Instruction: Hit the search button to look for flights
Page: home
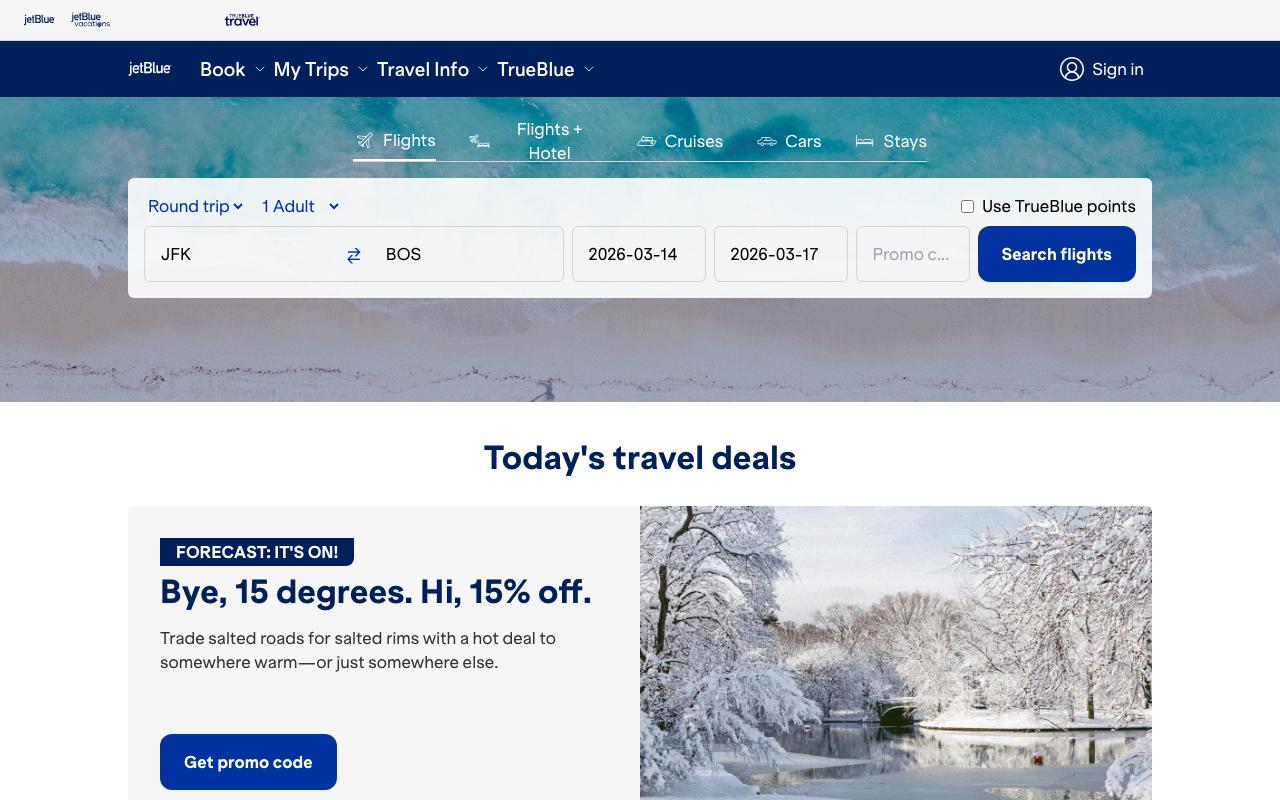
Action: click